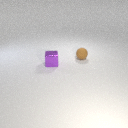
small purple metal cube in front of small brown rubber sphere